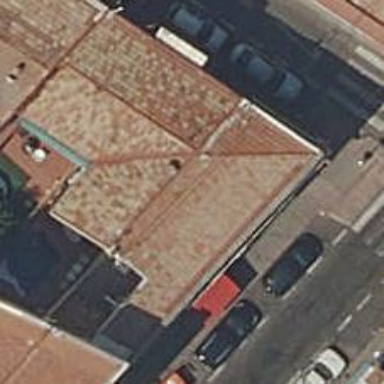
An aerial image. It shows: Café.